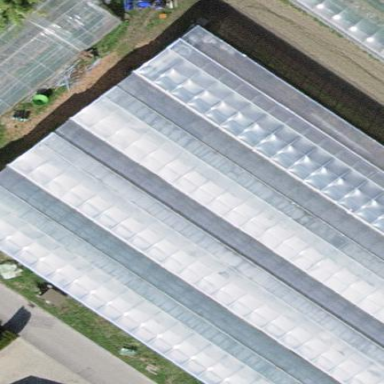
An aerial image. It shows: Greenhouse.